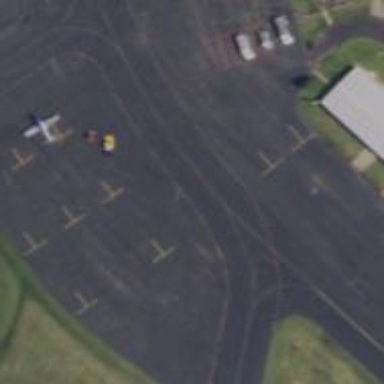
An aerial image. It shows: Image of taxiway at airport.